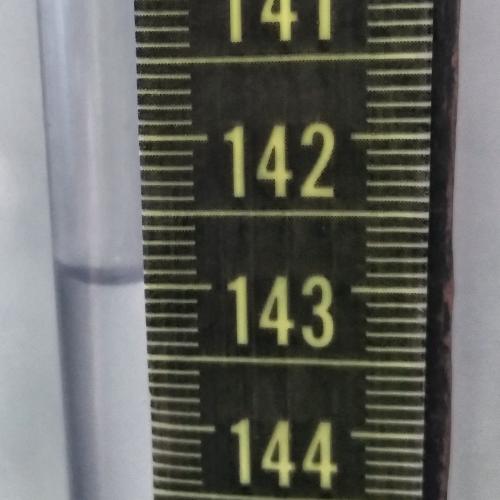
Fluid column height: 143.0 cm